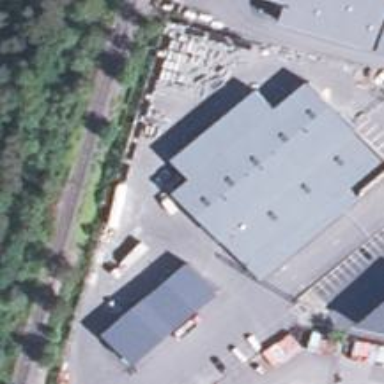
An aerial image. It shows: Retail building.